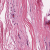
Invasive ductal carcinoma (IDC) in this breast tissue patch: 0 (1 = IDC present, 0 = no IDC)